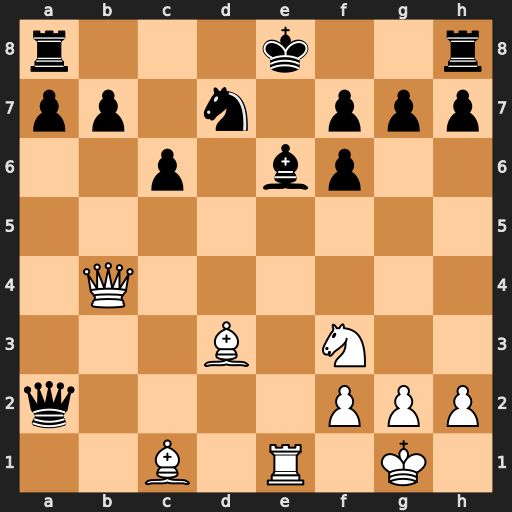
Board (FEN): r3k2r/pp1n1ppp/2p1bp2/8/1Q6/3B1N2/q4PPP/2B1R1K1
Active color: w
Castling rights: kq
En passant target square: -
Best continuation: Bc4 Qxc4 Qxc4